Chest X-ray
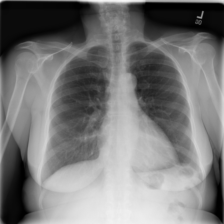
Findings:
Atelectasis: positive
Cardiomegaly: negative
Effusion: negative
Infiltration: negative
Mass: negative
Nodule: positive
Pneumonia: negative
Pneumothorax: negative
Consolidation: negative
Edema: negative
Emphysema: negative
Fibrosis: negative
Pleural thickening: negative
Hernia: negative